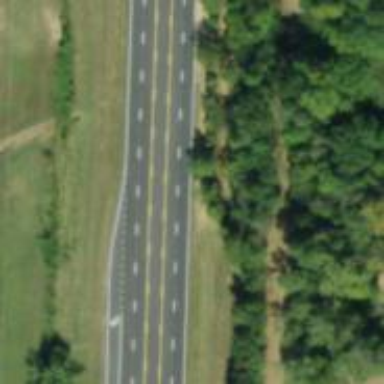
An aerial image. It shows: Trunk highway.